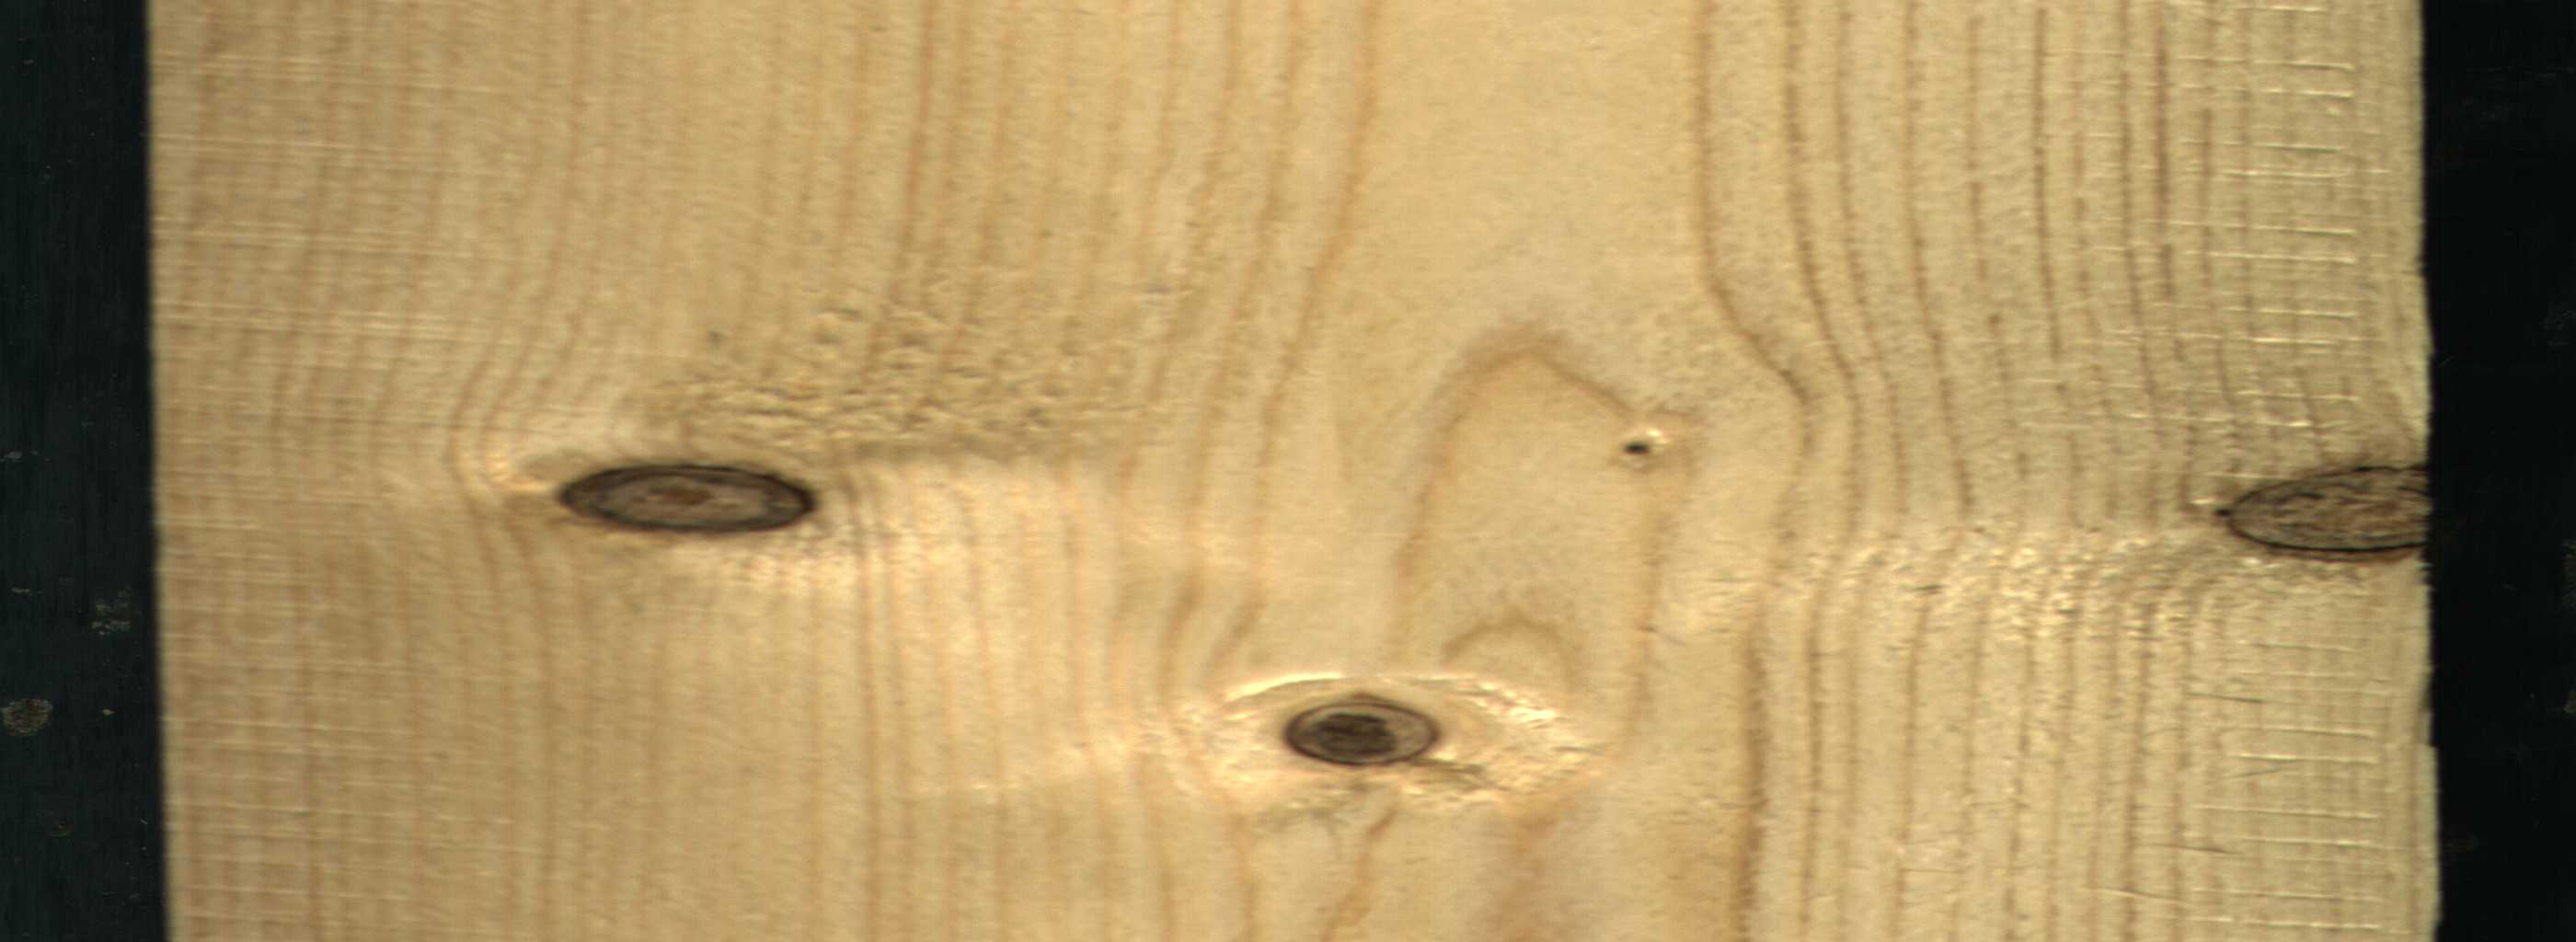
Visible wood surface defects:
Dead_Knot
Dead_Knot
Live_Knot
Live_Knot